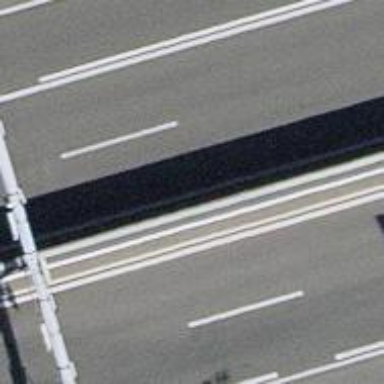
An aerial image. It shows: Motorway.